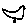
Label: bird